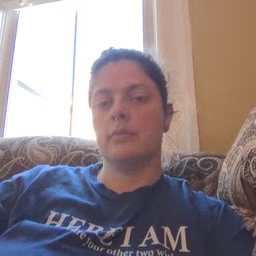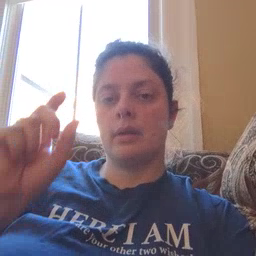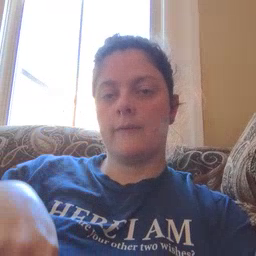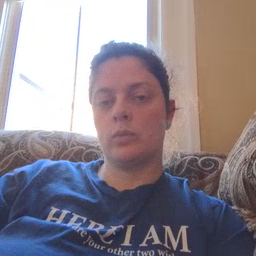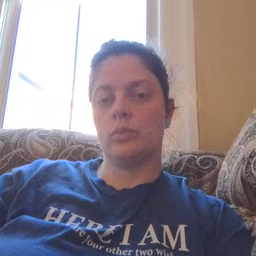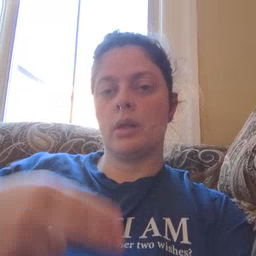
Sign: haveto